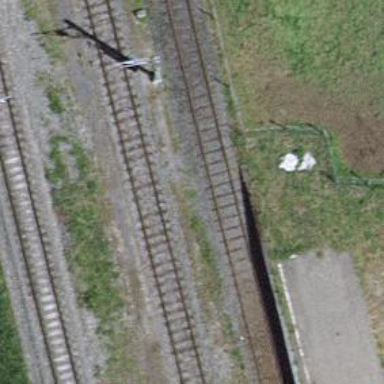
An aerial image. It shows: Railway yard.